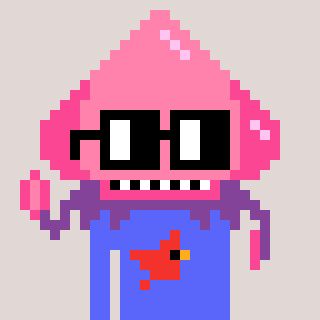
a pixel art character with square black glasses, a squid-shaped head and a purple-colored body on a warm background